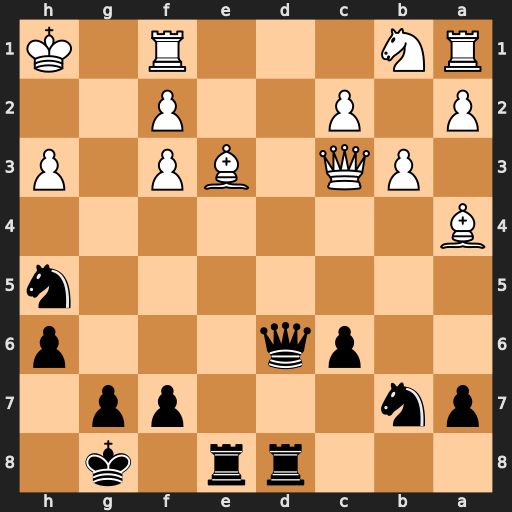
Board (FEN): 3rr1k1/pn3pp1/2pq3p/7n/B7/1PQ1BP1P/P1P2P2/RN3R1K
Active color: b
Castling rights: -
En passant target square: -
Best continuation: Ng3+ fxg3 Qxg3